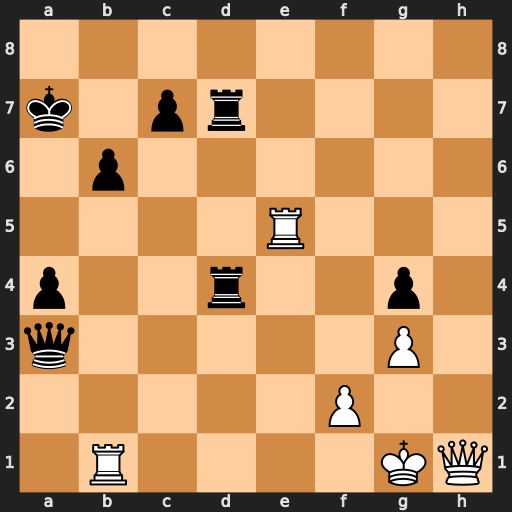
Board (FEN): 8/k1pr4/1p6/4R3/p2r2p1/q5P1/5P2/1R4KQ
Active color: w
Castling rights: -
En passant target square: -
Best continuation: Ra5+ bxa5 Qb7#